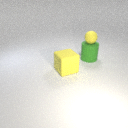
large yellow rubber cube in front of large green rubber cylinder